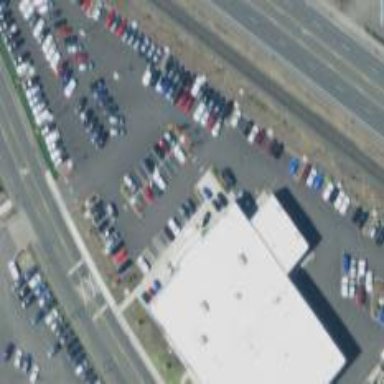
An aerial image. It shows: Car shop within retail area.